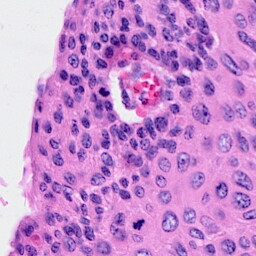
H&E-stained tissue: Cervix